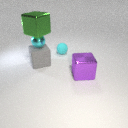
large gray rubber cube below small cyan metal sphere